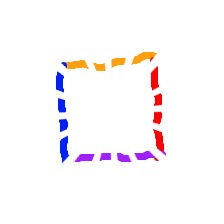
Shape: square